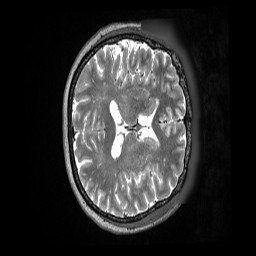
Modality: T2w
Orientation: axial
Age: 66
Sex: male